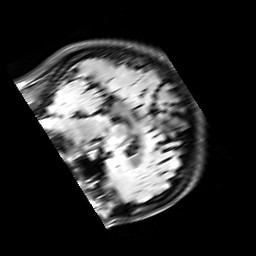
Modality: FLAIR
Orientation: sagittal
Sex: female
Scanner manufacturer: siemens
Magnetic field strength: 3 T
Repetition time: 10 s
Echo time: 0.09 s